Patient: sex F, age 72
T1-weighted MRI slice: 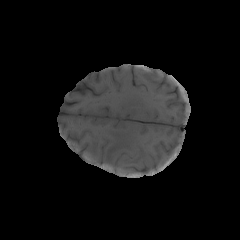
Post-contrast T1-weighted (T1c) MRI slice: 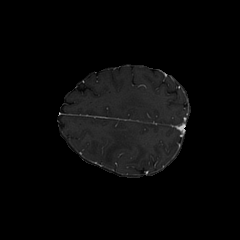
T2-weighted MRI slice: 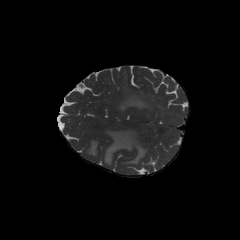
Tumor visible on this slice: yes
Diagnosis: Glioblastoma, IDH-wildtype
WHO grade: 4